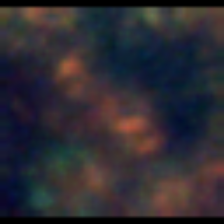
Taxon: Diatom_aggregate
Group: Diatoms